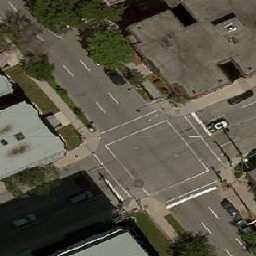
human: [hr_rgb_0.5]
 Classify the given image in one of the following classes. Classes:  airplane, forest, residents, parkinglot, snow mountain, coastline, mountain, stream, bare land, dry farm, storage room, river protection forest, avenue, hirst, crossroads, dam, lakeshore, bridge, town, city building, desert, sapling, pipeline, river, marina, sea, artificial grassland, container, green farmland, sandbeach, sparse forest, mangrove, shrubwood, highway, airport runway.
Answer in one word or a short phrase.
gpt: crossroads